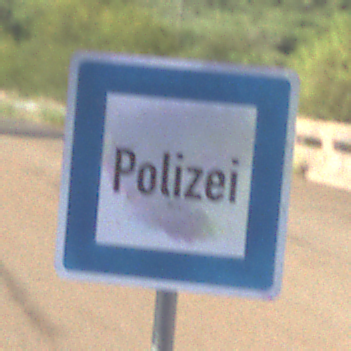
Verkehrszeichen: Polizei
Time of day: MorningAfternoon
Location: Outdoor (RoadRail)
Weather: PartlyCloudy
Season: NotSpecified
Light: Natural